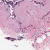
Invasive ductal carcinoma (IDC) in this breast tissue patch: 0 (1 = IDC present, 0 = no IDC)